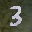
Label: 3